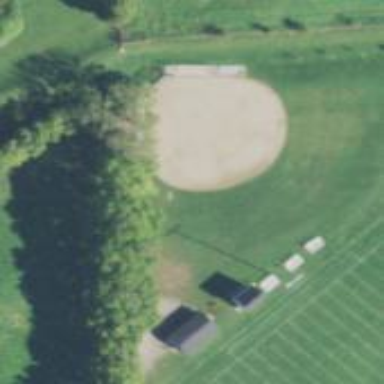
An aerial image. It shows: Baseball pitch for leisure land activities.